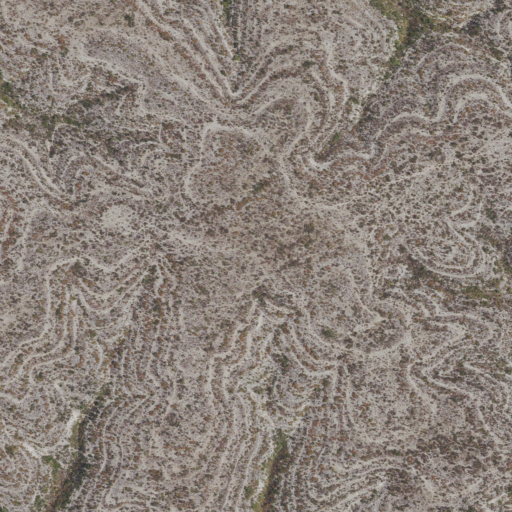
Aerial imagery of cape in Texas named Long Point containing only shrub